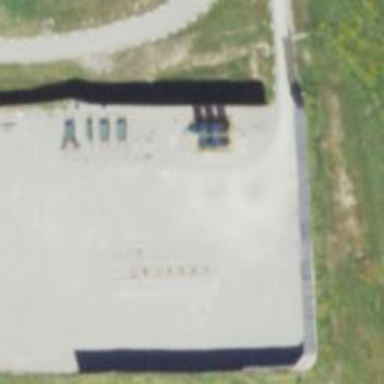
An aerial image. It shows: Storage tank with man-made structure.